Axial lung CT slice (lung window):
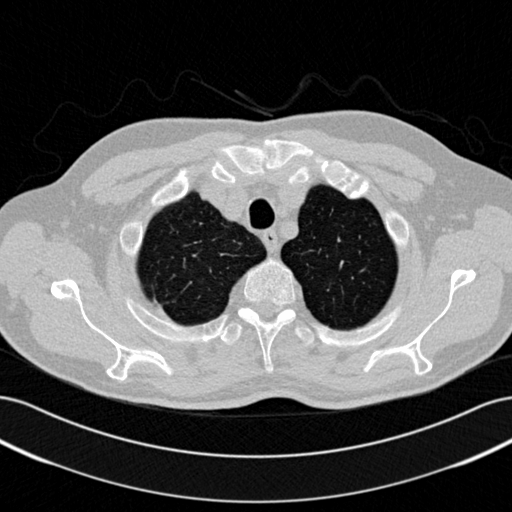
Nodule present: no